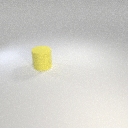
large yellow rubber cylinder